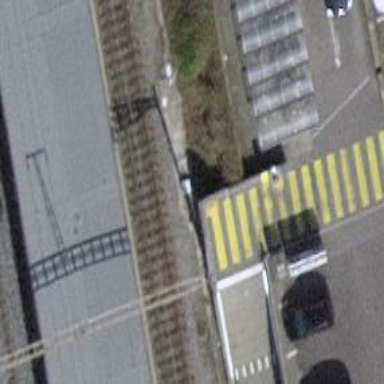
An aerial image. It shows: Railway stop with public transport stop position.